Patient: sex F, age 63
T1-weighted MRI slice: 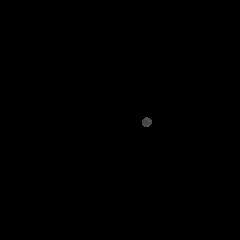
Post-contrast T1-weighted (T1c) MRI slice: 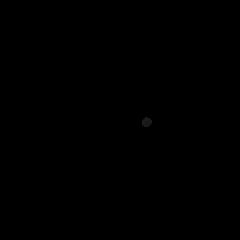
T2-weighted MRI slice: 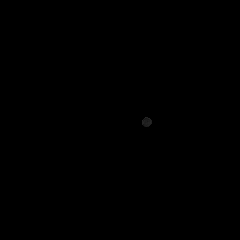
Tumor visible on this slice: no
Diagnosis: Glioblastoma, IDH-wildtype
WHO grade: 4